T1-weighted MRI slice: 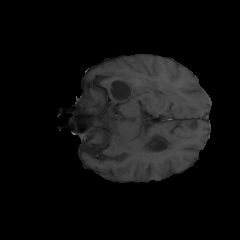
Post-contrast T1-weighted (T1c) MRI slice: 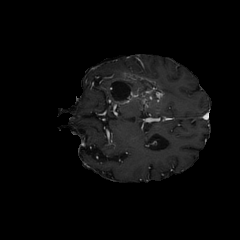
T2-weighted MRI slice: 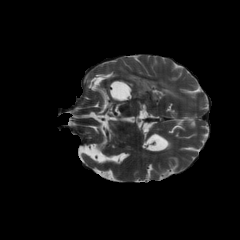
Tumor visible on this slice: yes